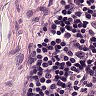
Metastatic tissue present: no